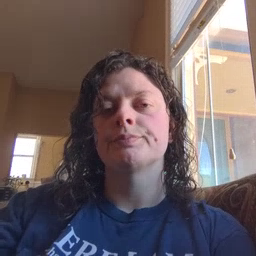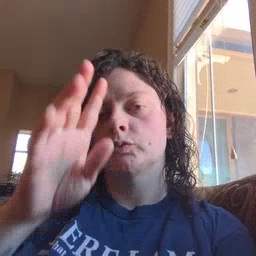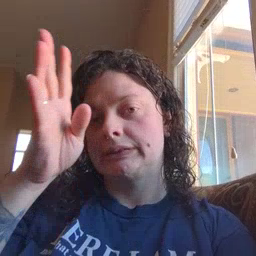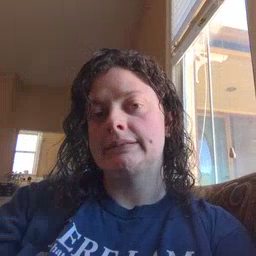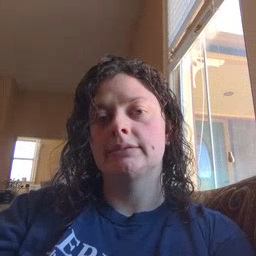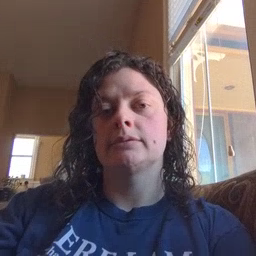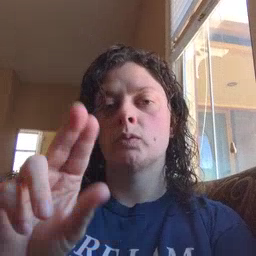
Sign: pretend